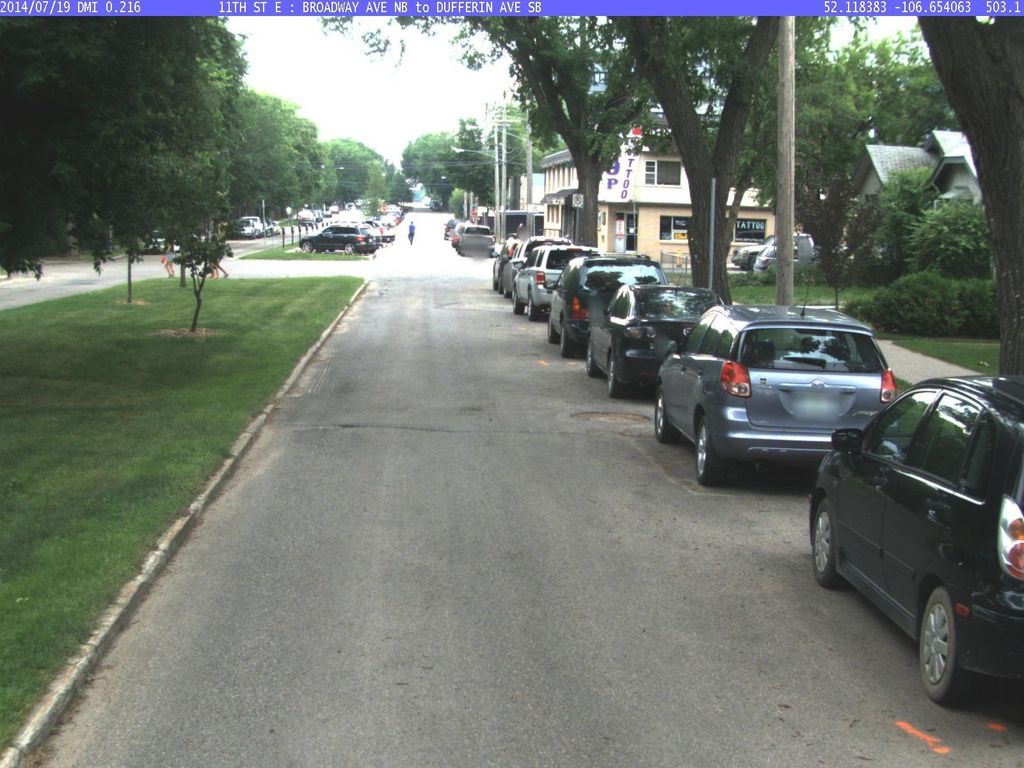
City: saskatoon